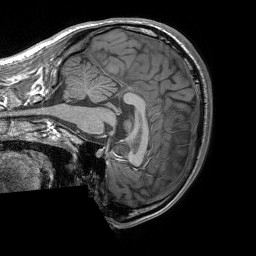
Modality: T1w
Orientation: sagittal